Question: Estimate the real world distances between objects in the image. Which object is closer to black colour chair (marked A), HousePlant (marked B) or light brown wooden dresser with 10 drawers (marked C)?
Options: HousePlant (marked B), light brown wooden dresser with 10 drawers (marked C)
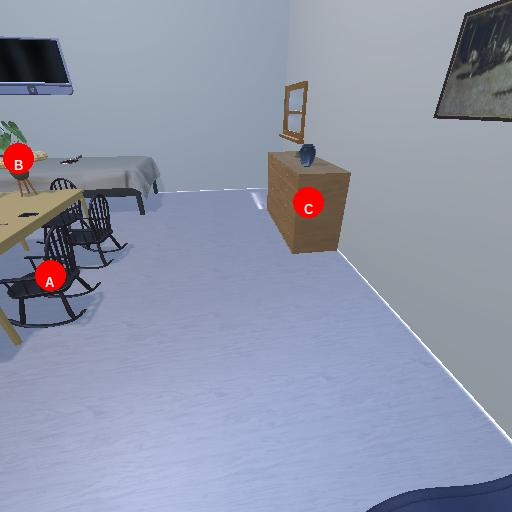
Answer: HousePlant (marked B)